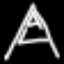
Label: The Eiffel Tower